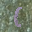
Label: 1